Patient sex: F
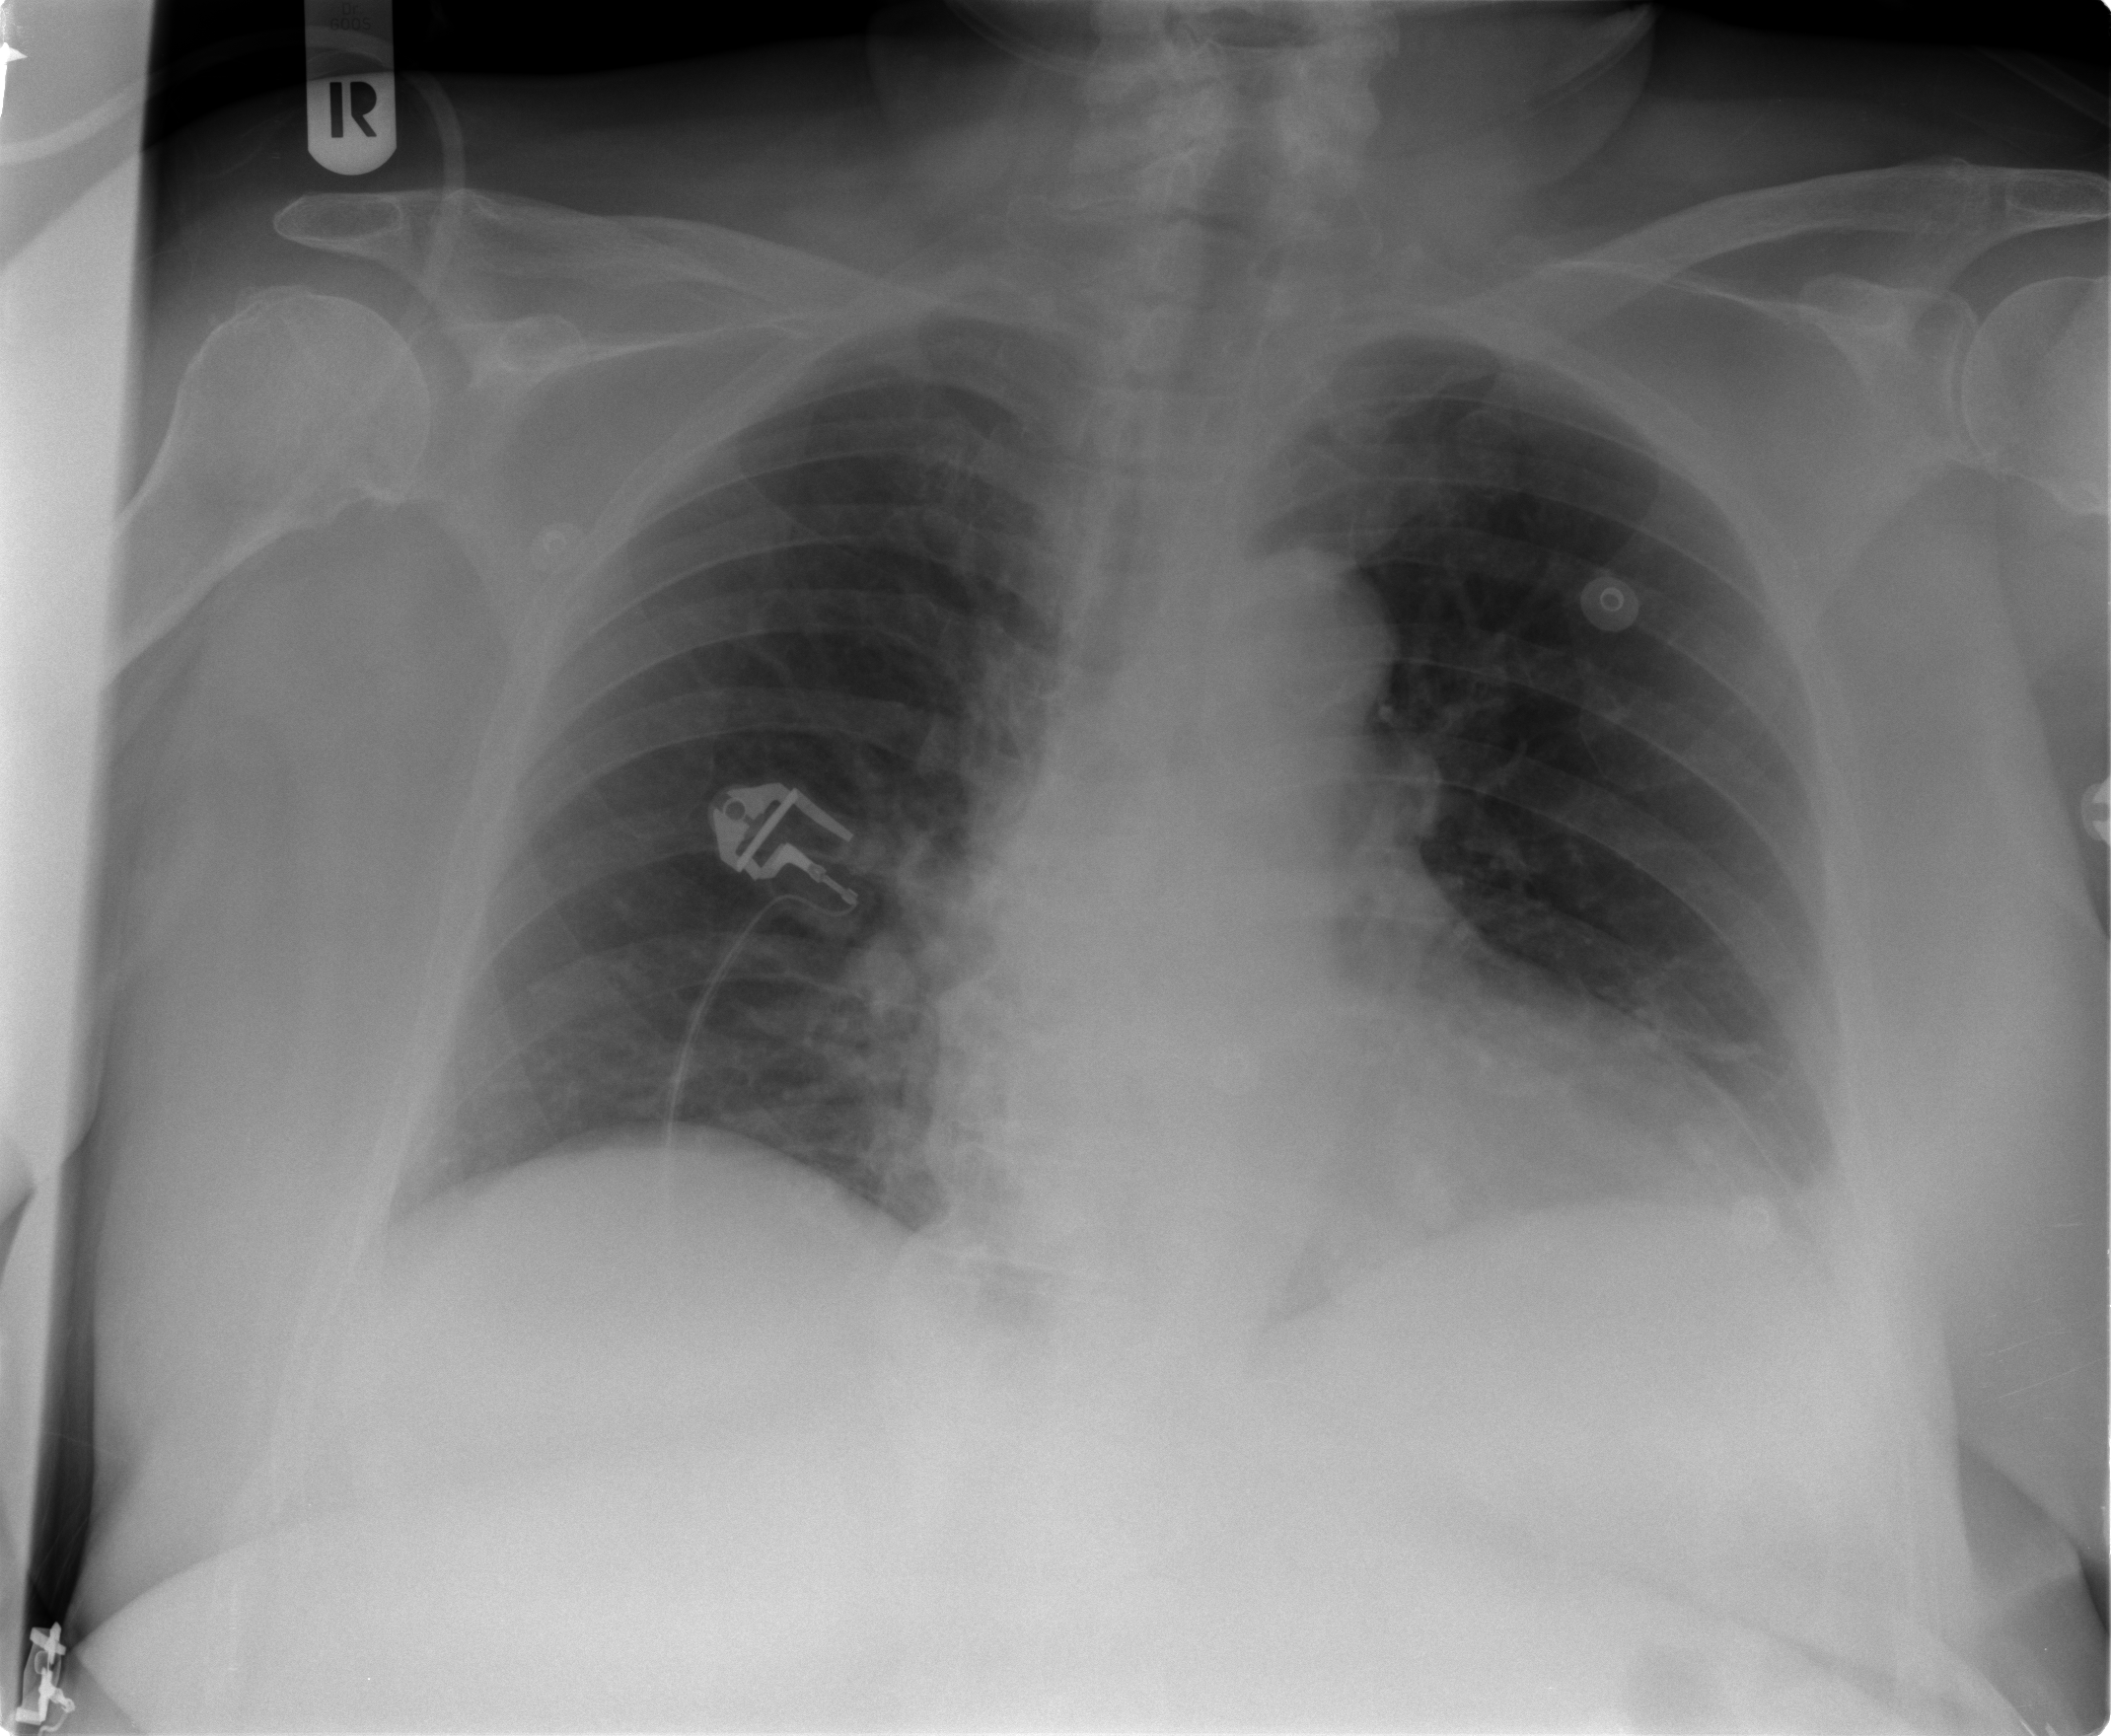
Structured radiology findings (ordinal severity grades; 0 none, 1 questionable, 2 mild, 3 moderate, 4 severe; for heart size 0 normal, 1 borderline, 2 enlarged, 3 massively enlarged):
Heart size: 2
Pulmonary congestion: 1
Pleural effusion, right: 0
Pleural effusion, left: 1
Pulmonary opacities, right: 0
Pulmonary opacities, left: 0
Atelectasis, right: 0
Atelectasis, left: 1